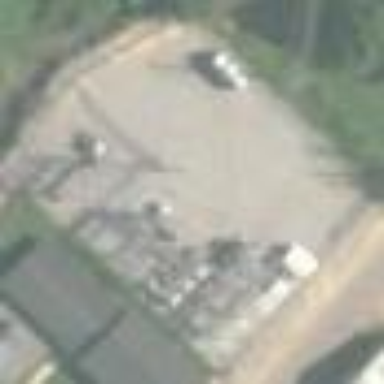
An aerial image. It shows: Distribution level power substation surrounded by fence.